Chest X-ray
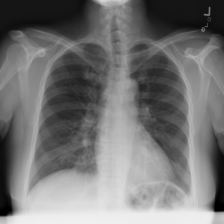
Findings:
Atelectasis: negative
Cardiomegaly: negative
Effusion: negative
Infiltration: negative
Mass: negative
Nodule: negative
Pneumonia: negative
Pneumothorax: negative
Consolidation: negative
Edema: negative
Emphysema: negative
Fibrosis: negative
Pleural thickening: negative
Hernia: negative